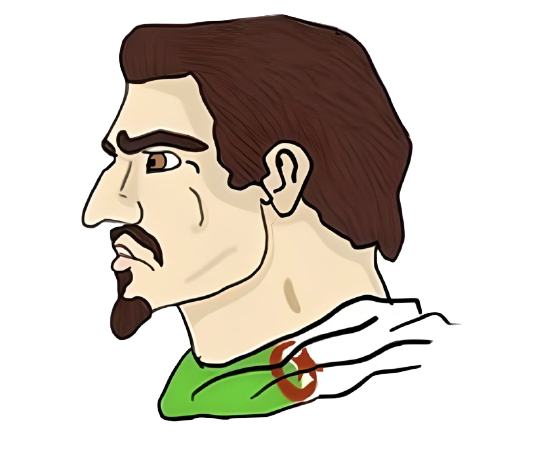
Label: 4_Yes_Chad